Question: Where can I organize the folders and measures that are visible to the users? I would think that this is done somewhere in SSAS.

I have received a request to alter the current structure seen above in Excel.
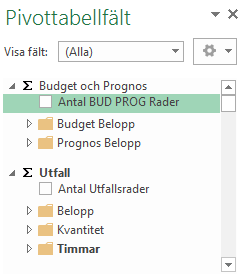
Answer: This can be achieved on visual studio.Open the SSAS project and then select the .cube on the solution explorer. Then on the left side you will see the hierarchy of Dimensions and measures. <URL>
You can select a measure, calculation or attribute you can view the properties and give the object a display folder (Properties->Advanced->DisplayFolder=FolderX).
In order to add a measure or an attribute in a nested folder: FolderParent\FolderChild
add a measure or an attribute in multiple folders: FolderX;FolderY